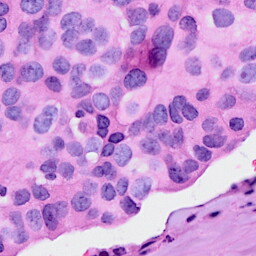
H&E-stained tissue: Breast